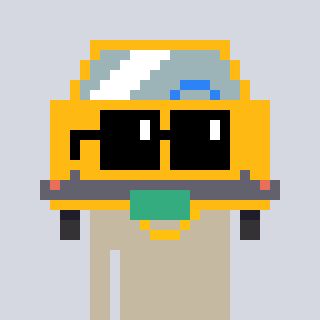
a pixel art character with square black sunglasses, a taxi-shaped head and a bege-colored body on a cool background